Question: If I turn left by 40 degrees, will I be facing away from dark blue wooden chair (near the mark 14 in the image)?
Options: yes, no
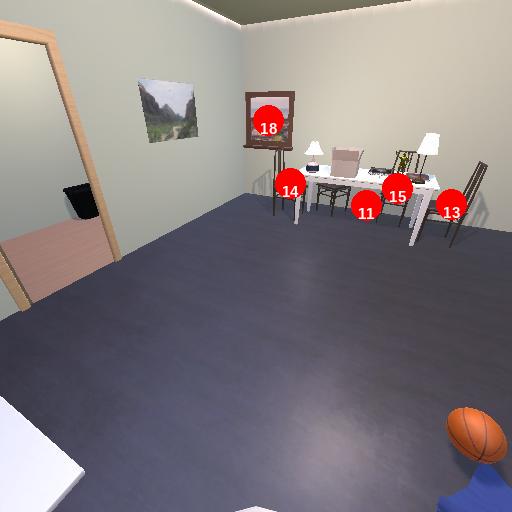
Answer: yes